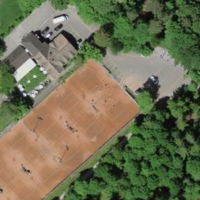
EUNIS habitat code: 53
Species observed at this site:
Lotus corniculatus
Fagopyrum esculentum
Prunus padus